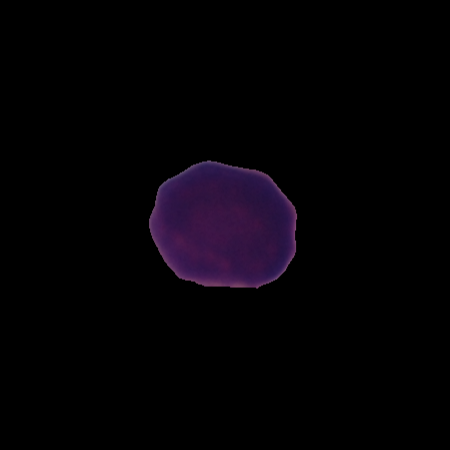
Label: healthy